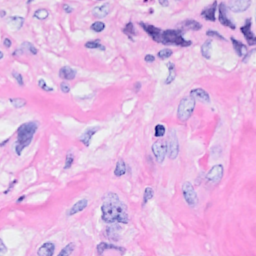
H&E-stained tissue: Breast